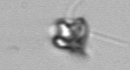
Label: Pyramimonas_longicauda